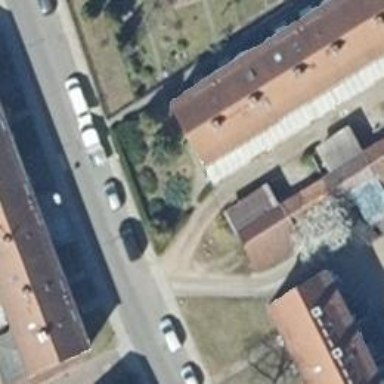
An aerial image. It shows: Concrete alley used as service road.